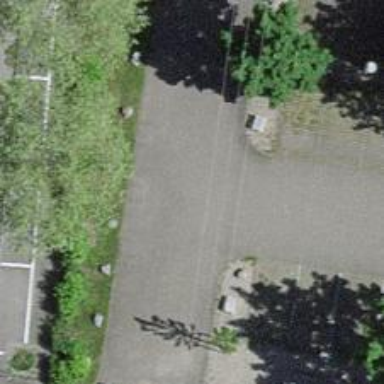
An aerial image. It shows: Asphalt parking aisle road for service vehicles.